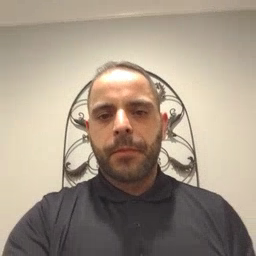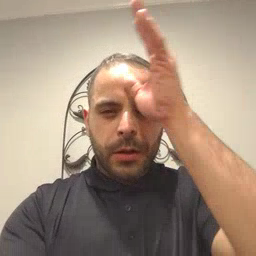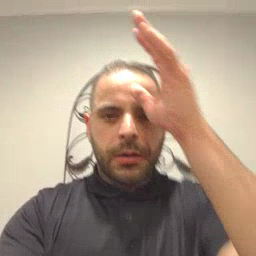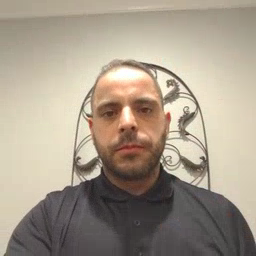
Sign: dad